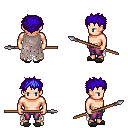
a pixel art fantasy rpg character, male body template, human, light skin, gray tattered cape, magenta pants, blue bedhead hairstyle, gray slippers, spear, four views (front, back, left, right), 2x2 character sprite sheet, small pixel art, hard edges, no anti-aliasing